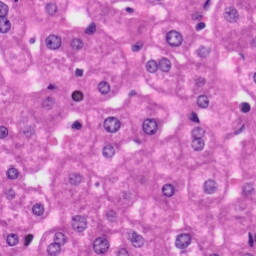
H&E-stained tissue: Liver